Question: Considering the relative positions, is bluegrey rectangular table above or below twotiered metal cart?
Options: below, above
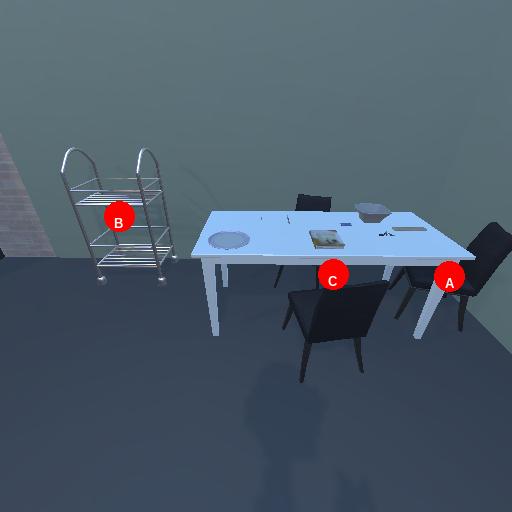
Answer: below